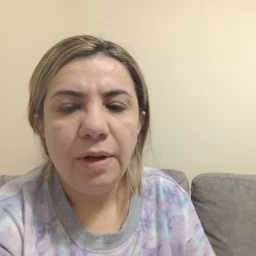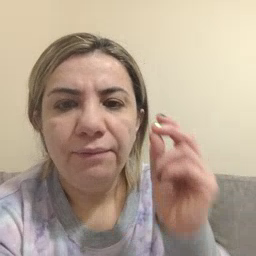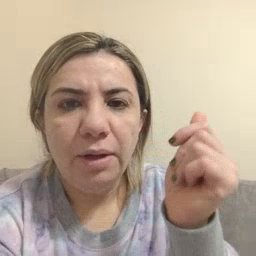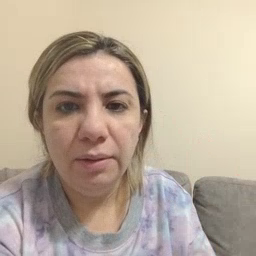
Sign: fast